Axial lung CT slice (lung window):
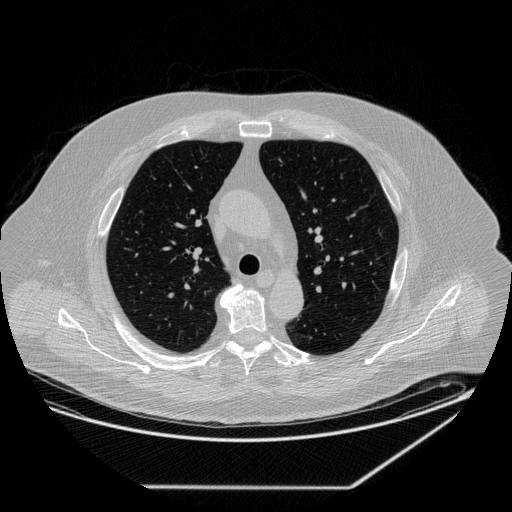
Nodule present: no